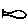
Label: fish